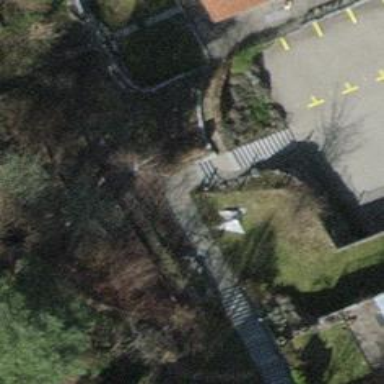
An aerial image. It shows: Set of steps on the road.